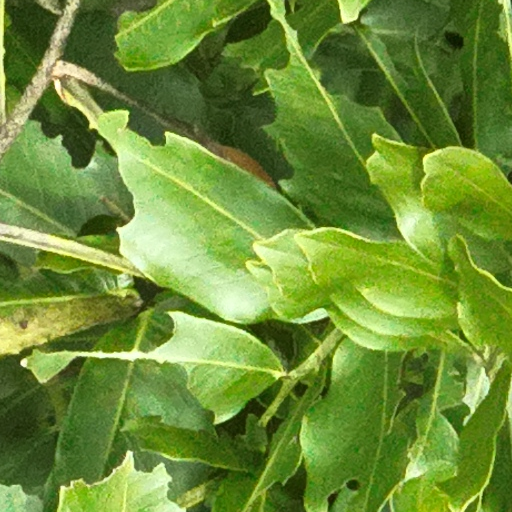
Species: Dipteryx oleifera
GBIF accepted scientific name: Dipteryx oleifera
Crown area (m\u00b2): 298.191